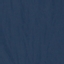
Land use / land cover: SeaLake